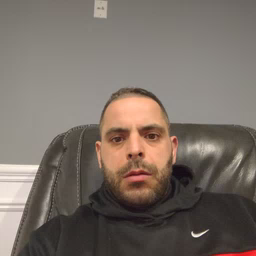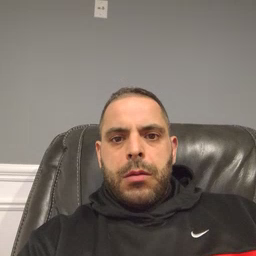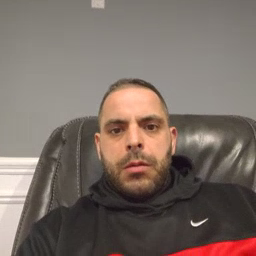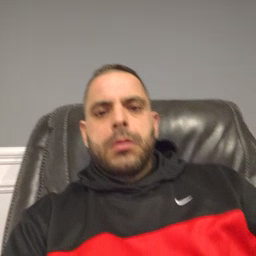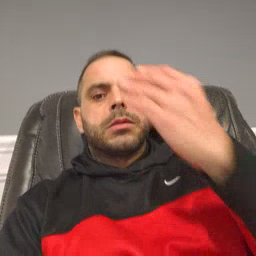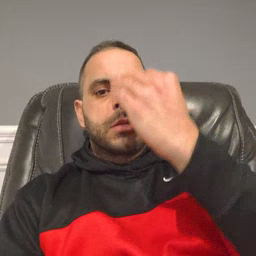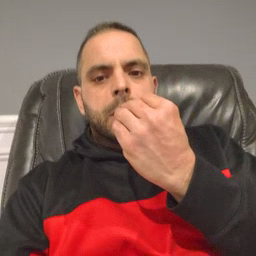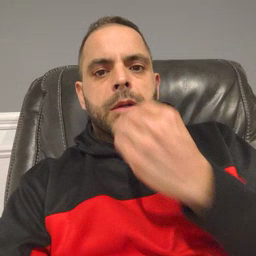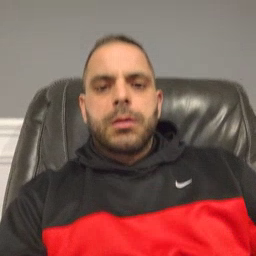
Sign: sleep